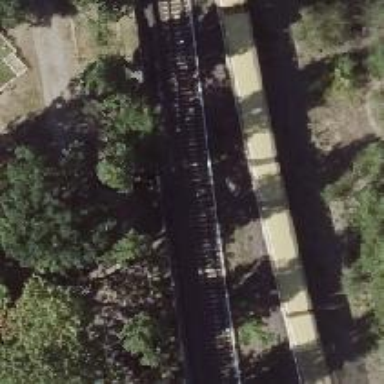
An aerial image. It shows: Railway milestone.